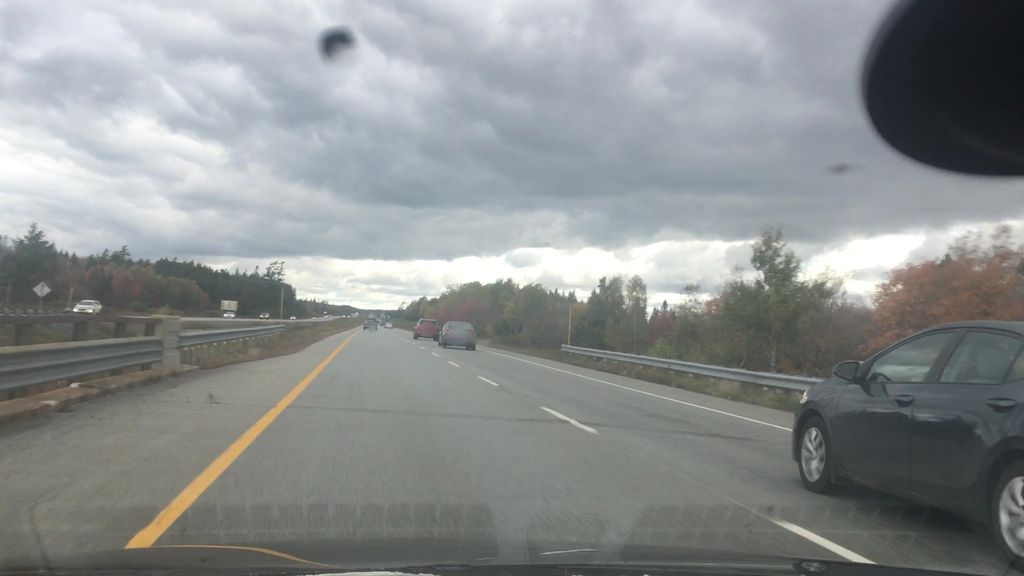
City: halifax